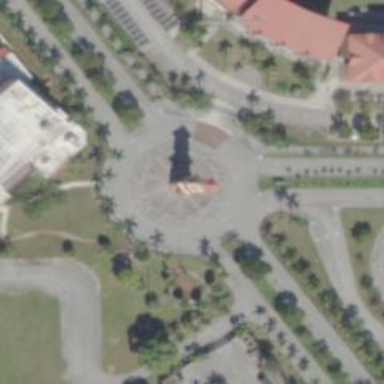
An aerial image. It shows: Roundabout on service road.